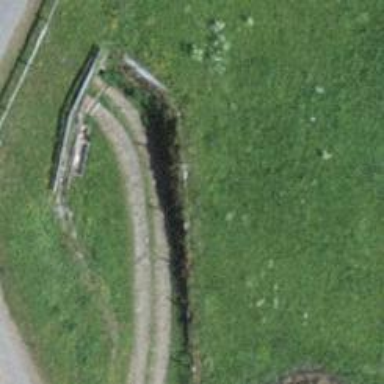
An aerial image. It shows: Track with grade 3 tracktype.